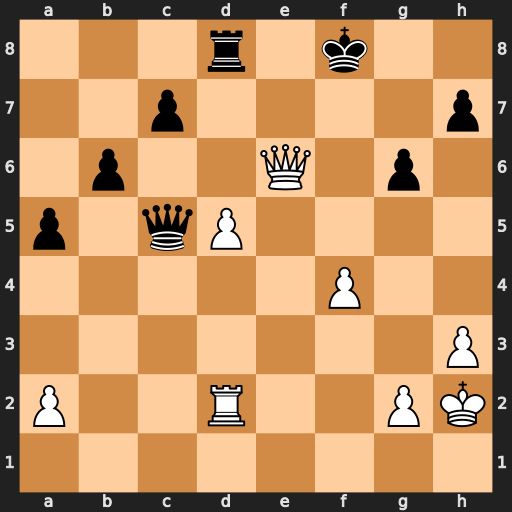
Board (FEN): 3r1k2/2p4p/1p2Q1p1/p1qP4/5P2/7P/P2R2PK/8
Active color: w
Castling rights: -
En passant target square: -
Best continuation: Qf6+ Kg8 Qxd8+